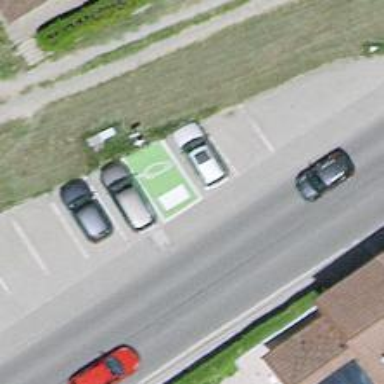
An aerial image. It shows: Charging station.